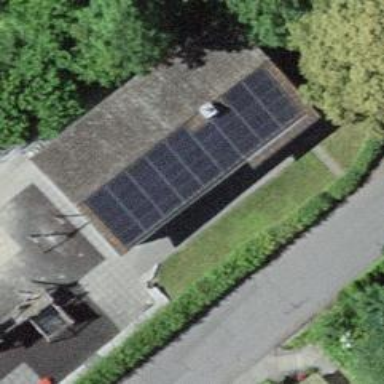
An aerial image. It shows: Solar photovoltaic panel generator.